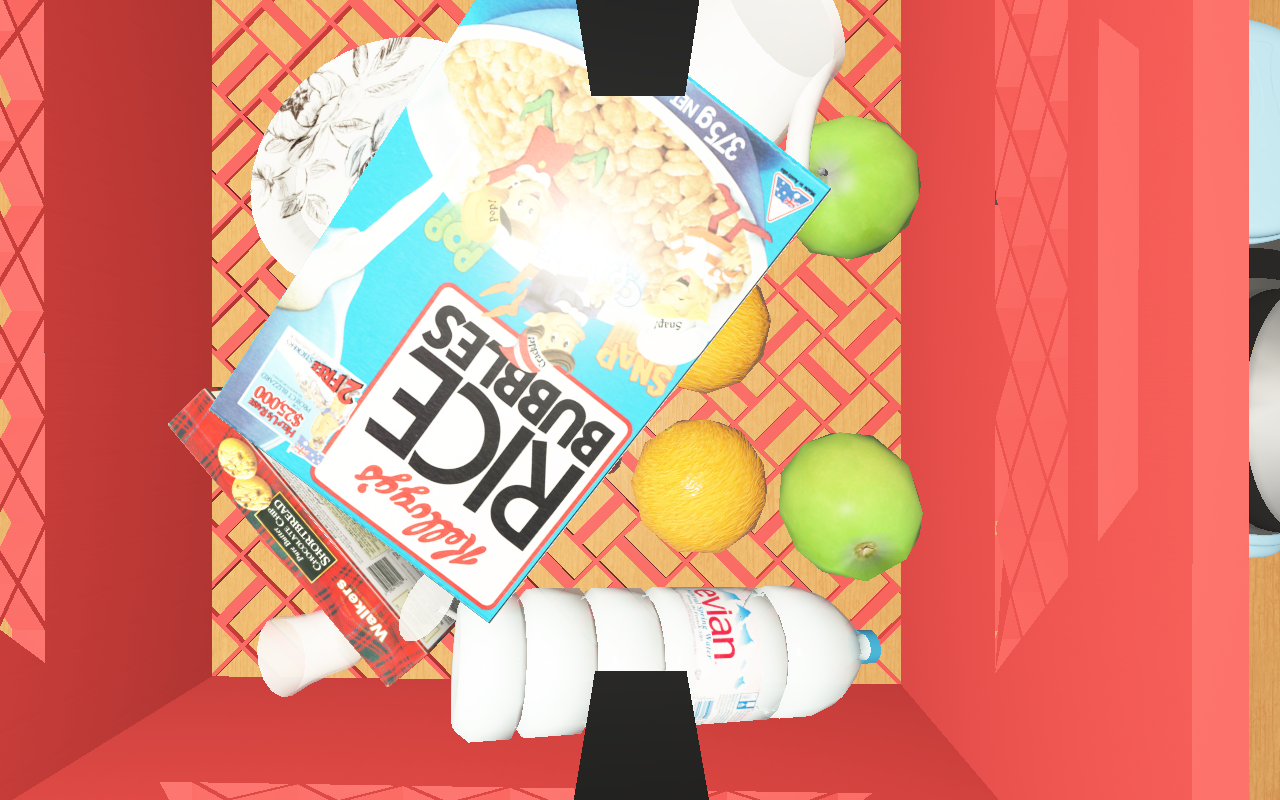
Objects in the scene:
carafe
water bottle
apple
apple
orange
orange
glass
wineglass
jam jar
cereal box
biscuit box